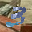
Label: 3